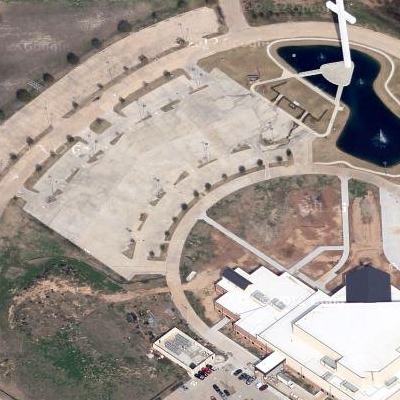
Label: Parking